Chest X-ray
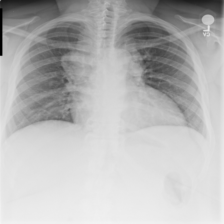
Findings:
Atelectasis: negative
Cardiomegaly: negative
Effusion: negative
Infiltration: negative
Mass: negative
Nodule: negative
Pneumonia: negative
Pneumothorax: negative
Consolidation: negative
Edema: negative
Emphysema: negative
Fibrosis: negative
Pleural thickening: negative
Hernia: negative